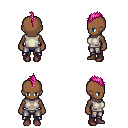
a pixel art fantasy rpg character, female body template, human, dark skin, white sleeveless shirt, metal pants, pink mohawk hairstyle, maroon shoes, four views (front, back, left, right), 2x2 character sprite sheet, small pixel art, hard edges, no anti-aliasing